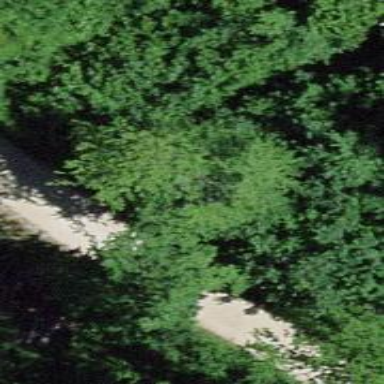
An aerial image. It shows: Unpaved track with grade2 quality type.